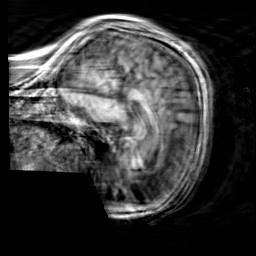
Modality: T1w
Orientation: sagittal
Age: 65
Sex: female
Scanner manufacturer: siemens
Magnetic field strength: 3 T
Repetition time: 2.3 s
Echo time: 0.00303 s